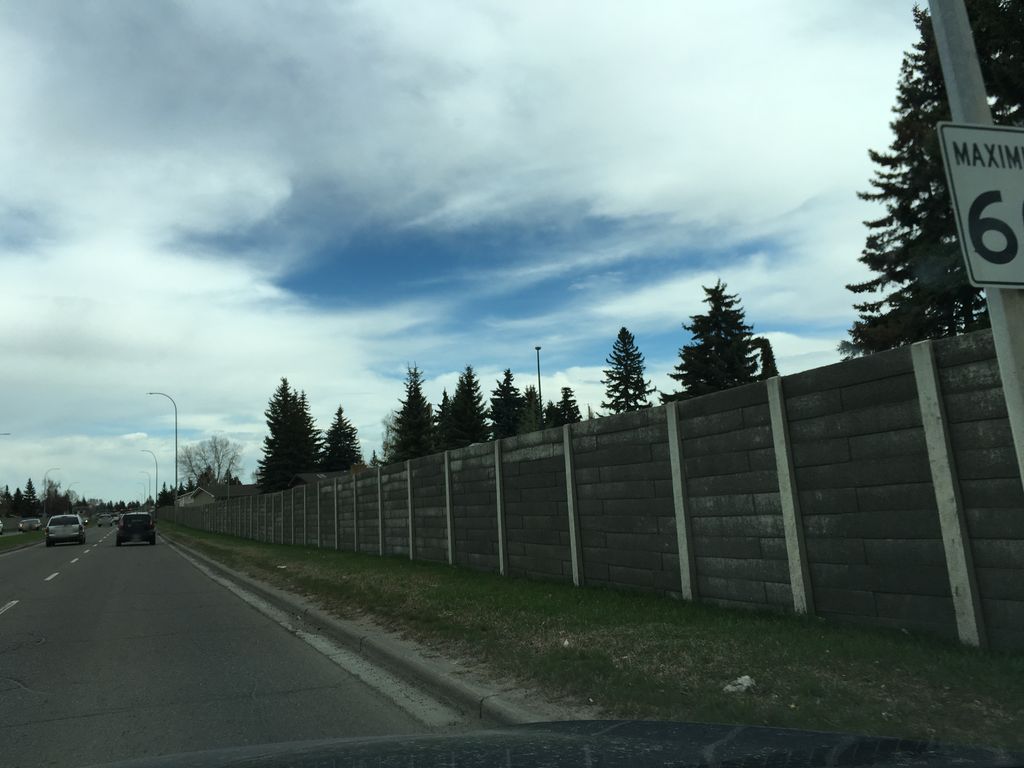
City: calgary